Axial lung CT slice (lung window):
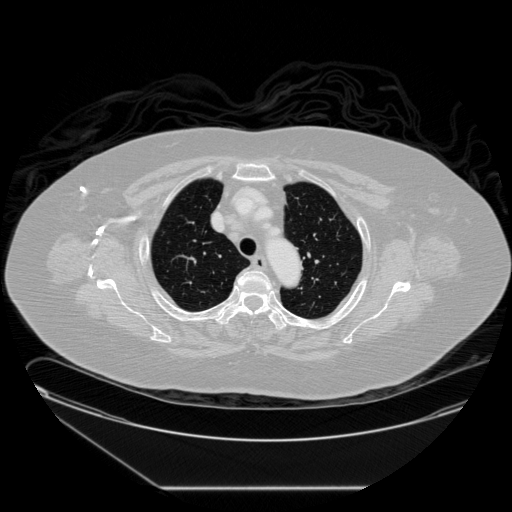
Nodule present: no